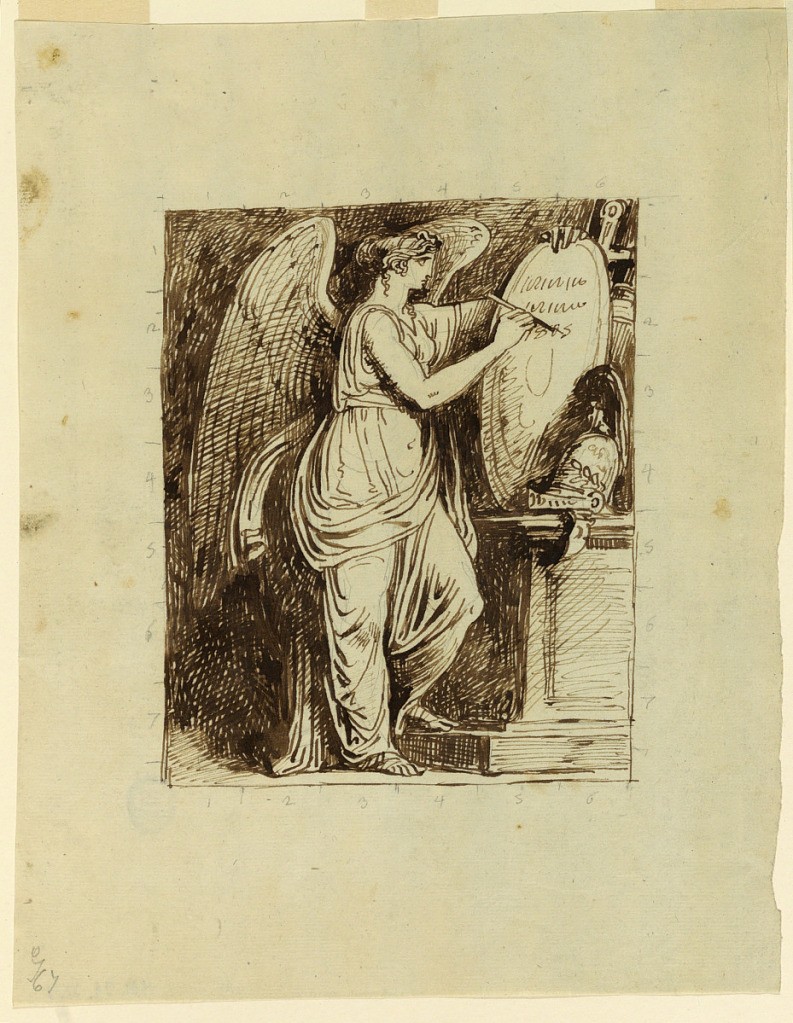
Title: A Winged Victory Inscribing the Date 1805 on a Shield
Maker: Felice Giani, Italian, 1758–1823
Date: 1805
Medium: Pen and black ink on paper
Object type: Drawing
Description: A female genius is shown in profile turned toward right and writing upon a shield, "1805," which like other weapons stands upon a pedestal. The framing line is divided into 6 parts above and below, in somewhat more than 7 parts laterally. The divisions and figures are written with graphite.